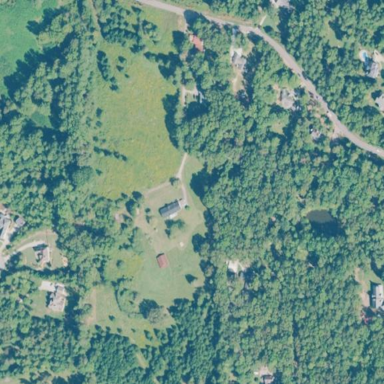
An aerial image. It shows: Farm.